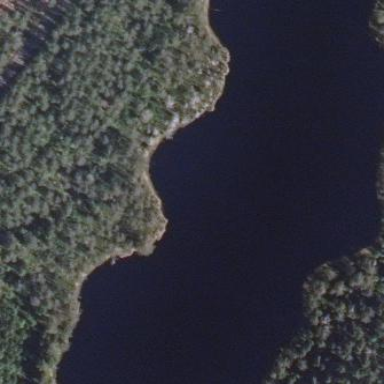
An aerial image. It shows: Lake with natural water.